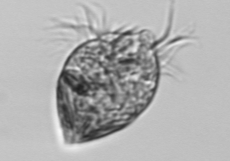
Label: Strombidium_morphotype1